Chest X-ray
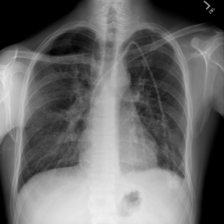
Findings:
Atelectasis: negative
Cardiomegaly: negative
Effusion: negative
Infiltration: negative
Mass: negative
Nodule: negative
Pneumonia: negative
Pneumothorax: negative
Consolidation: negative
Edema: negative
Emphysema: negative
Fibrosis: negative
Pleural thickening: negative
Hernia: negative